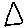
Label: triangle